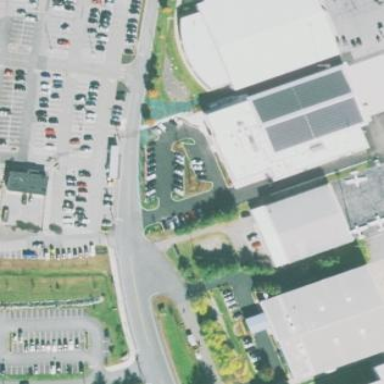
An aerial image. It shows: Parking area.